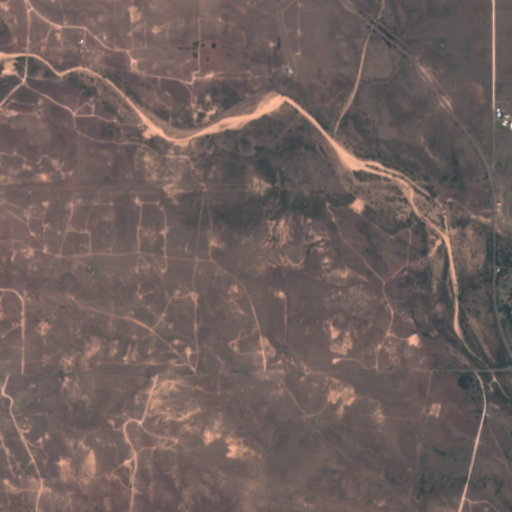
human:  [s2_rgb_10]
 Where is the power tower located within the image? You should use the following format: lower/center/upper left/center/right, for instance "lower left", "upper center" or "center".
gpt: The power tower is located in the center left of the image.
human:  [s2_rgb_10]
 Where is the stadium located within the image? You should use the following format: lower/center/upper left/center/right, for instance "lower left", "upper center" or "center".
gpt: The stadium is located in the lower right of the image.
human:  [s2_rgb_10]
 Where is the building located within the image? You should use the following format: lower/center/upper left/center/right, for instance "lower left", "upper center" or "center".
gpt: The building is located in the center right of the image.
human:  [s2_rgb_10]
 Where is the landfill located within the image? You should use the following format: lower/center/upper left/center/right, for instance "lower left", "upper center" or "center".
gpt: There is no landfill in the image.